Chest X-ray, AP view. Patient: 32 years old, sex F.
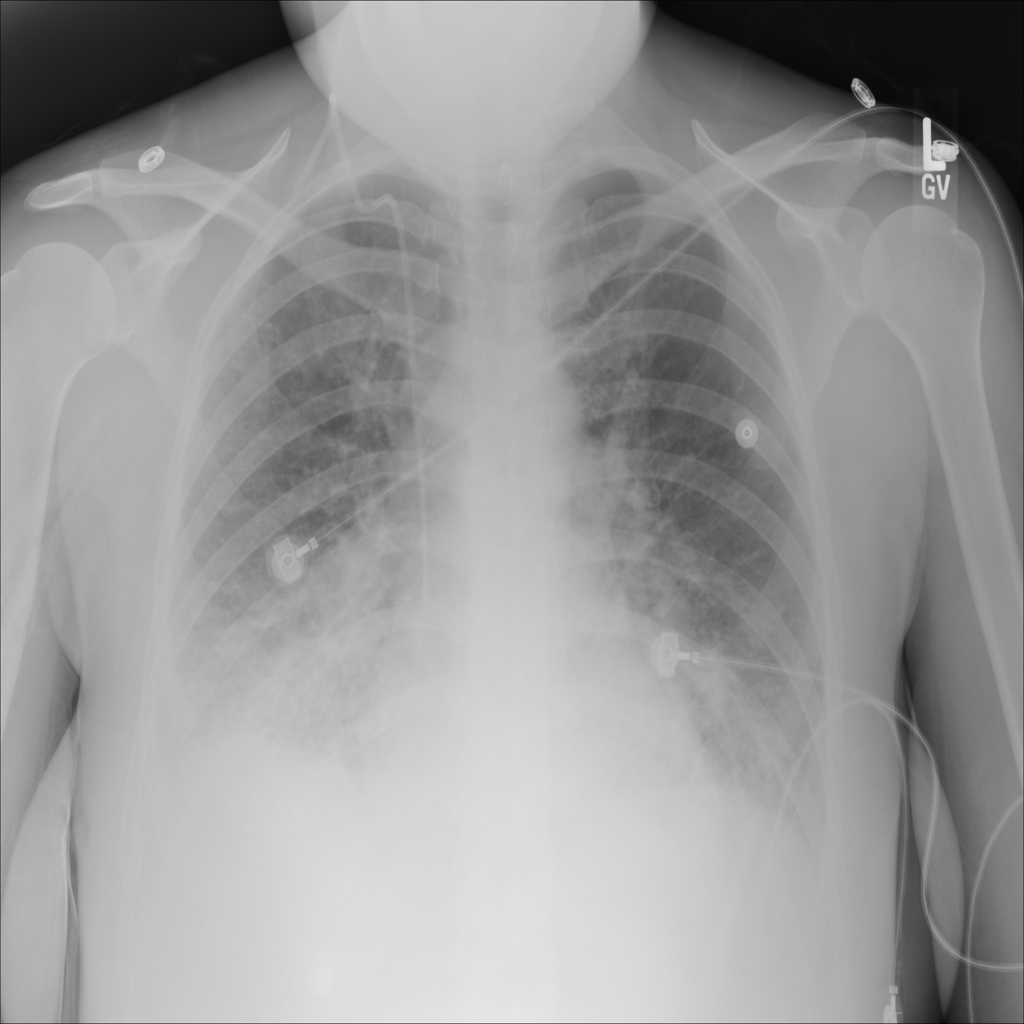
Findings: No Finding